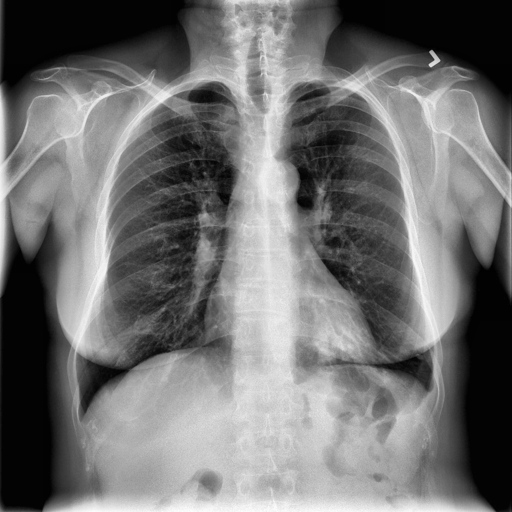
Finding: NORMAL